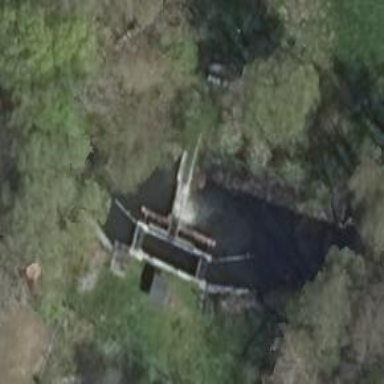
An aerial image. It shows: Lock gate along waterway.